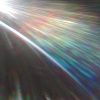
Label: sunburn